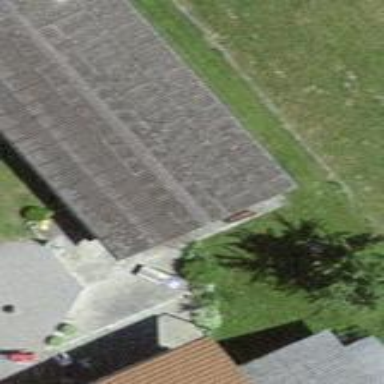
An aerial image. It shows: Sty building.